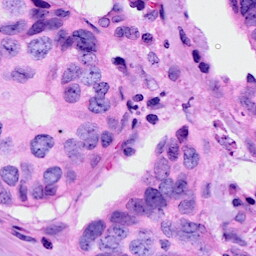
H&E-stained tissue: Breast